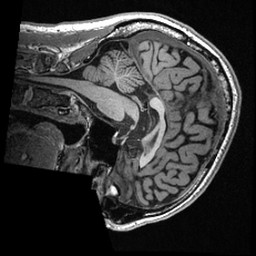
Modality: T1w
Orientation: sagittal
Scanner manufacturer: ge
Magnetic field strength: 3 T
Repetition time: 0.006736 s
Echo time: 0.002996 s